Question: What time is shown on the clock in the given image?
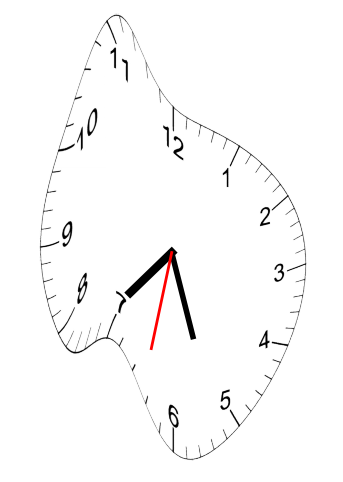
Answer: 07:26:32